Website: lowes
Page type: newsletter-management
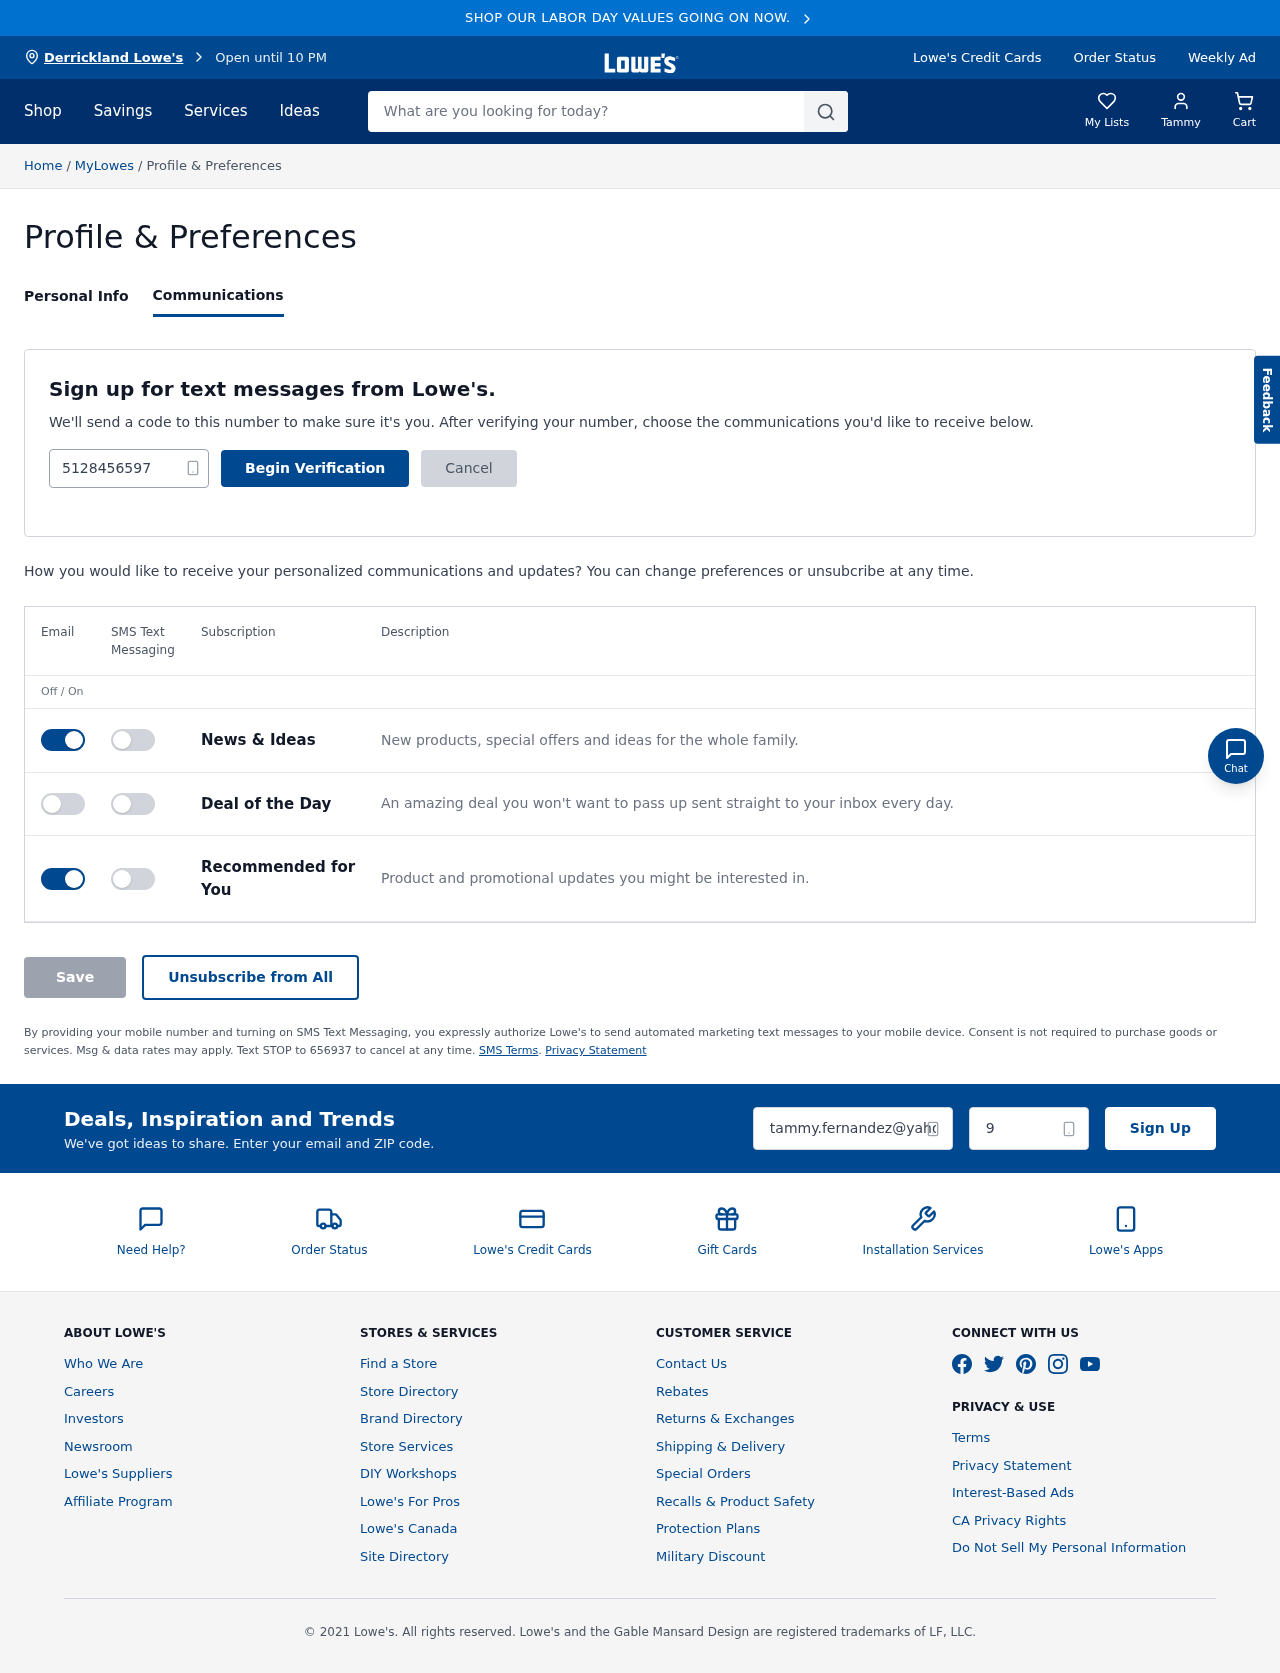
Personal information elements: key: PII_CITY
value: Derrickland Lowe's
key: PII_EMAIL
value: tammy.fernandez@yahoo.com
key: PII_FIRSTNAME
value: Tammy
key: PII_PHONE
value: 5128456597
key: PII_POSTCODE
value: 92929
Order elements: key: ORDER_NUM_ITEMS
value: Cart
Search elements: key: HEADER_SEARCH
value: What are you looking for today?